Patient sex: F
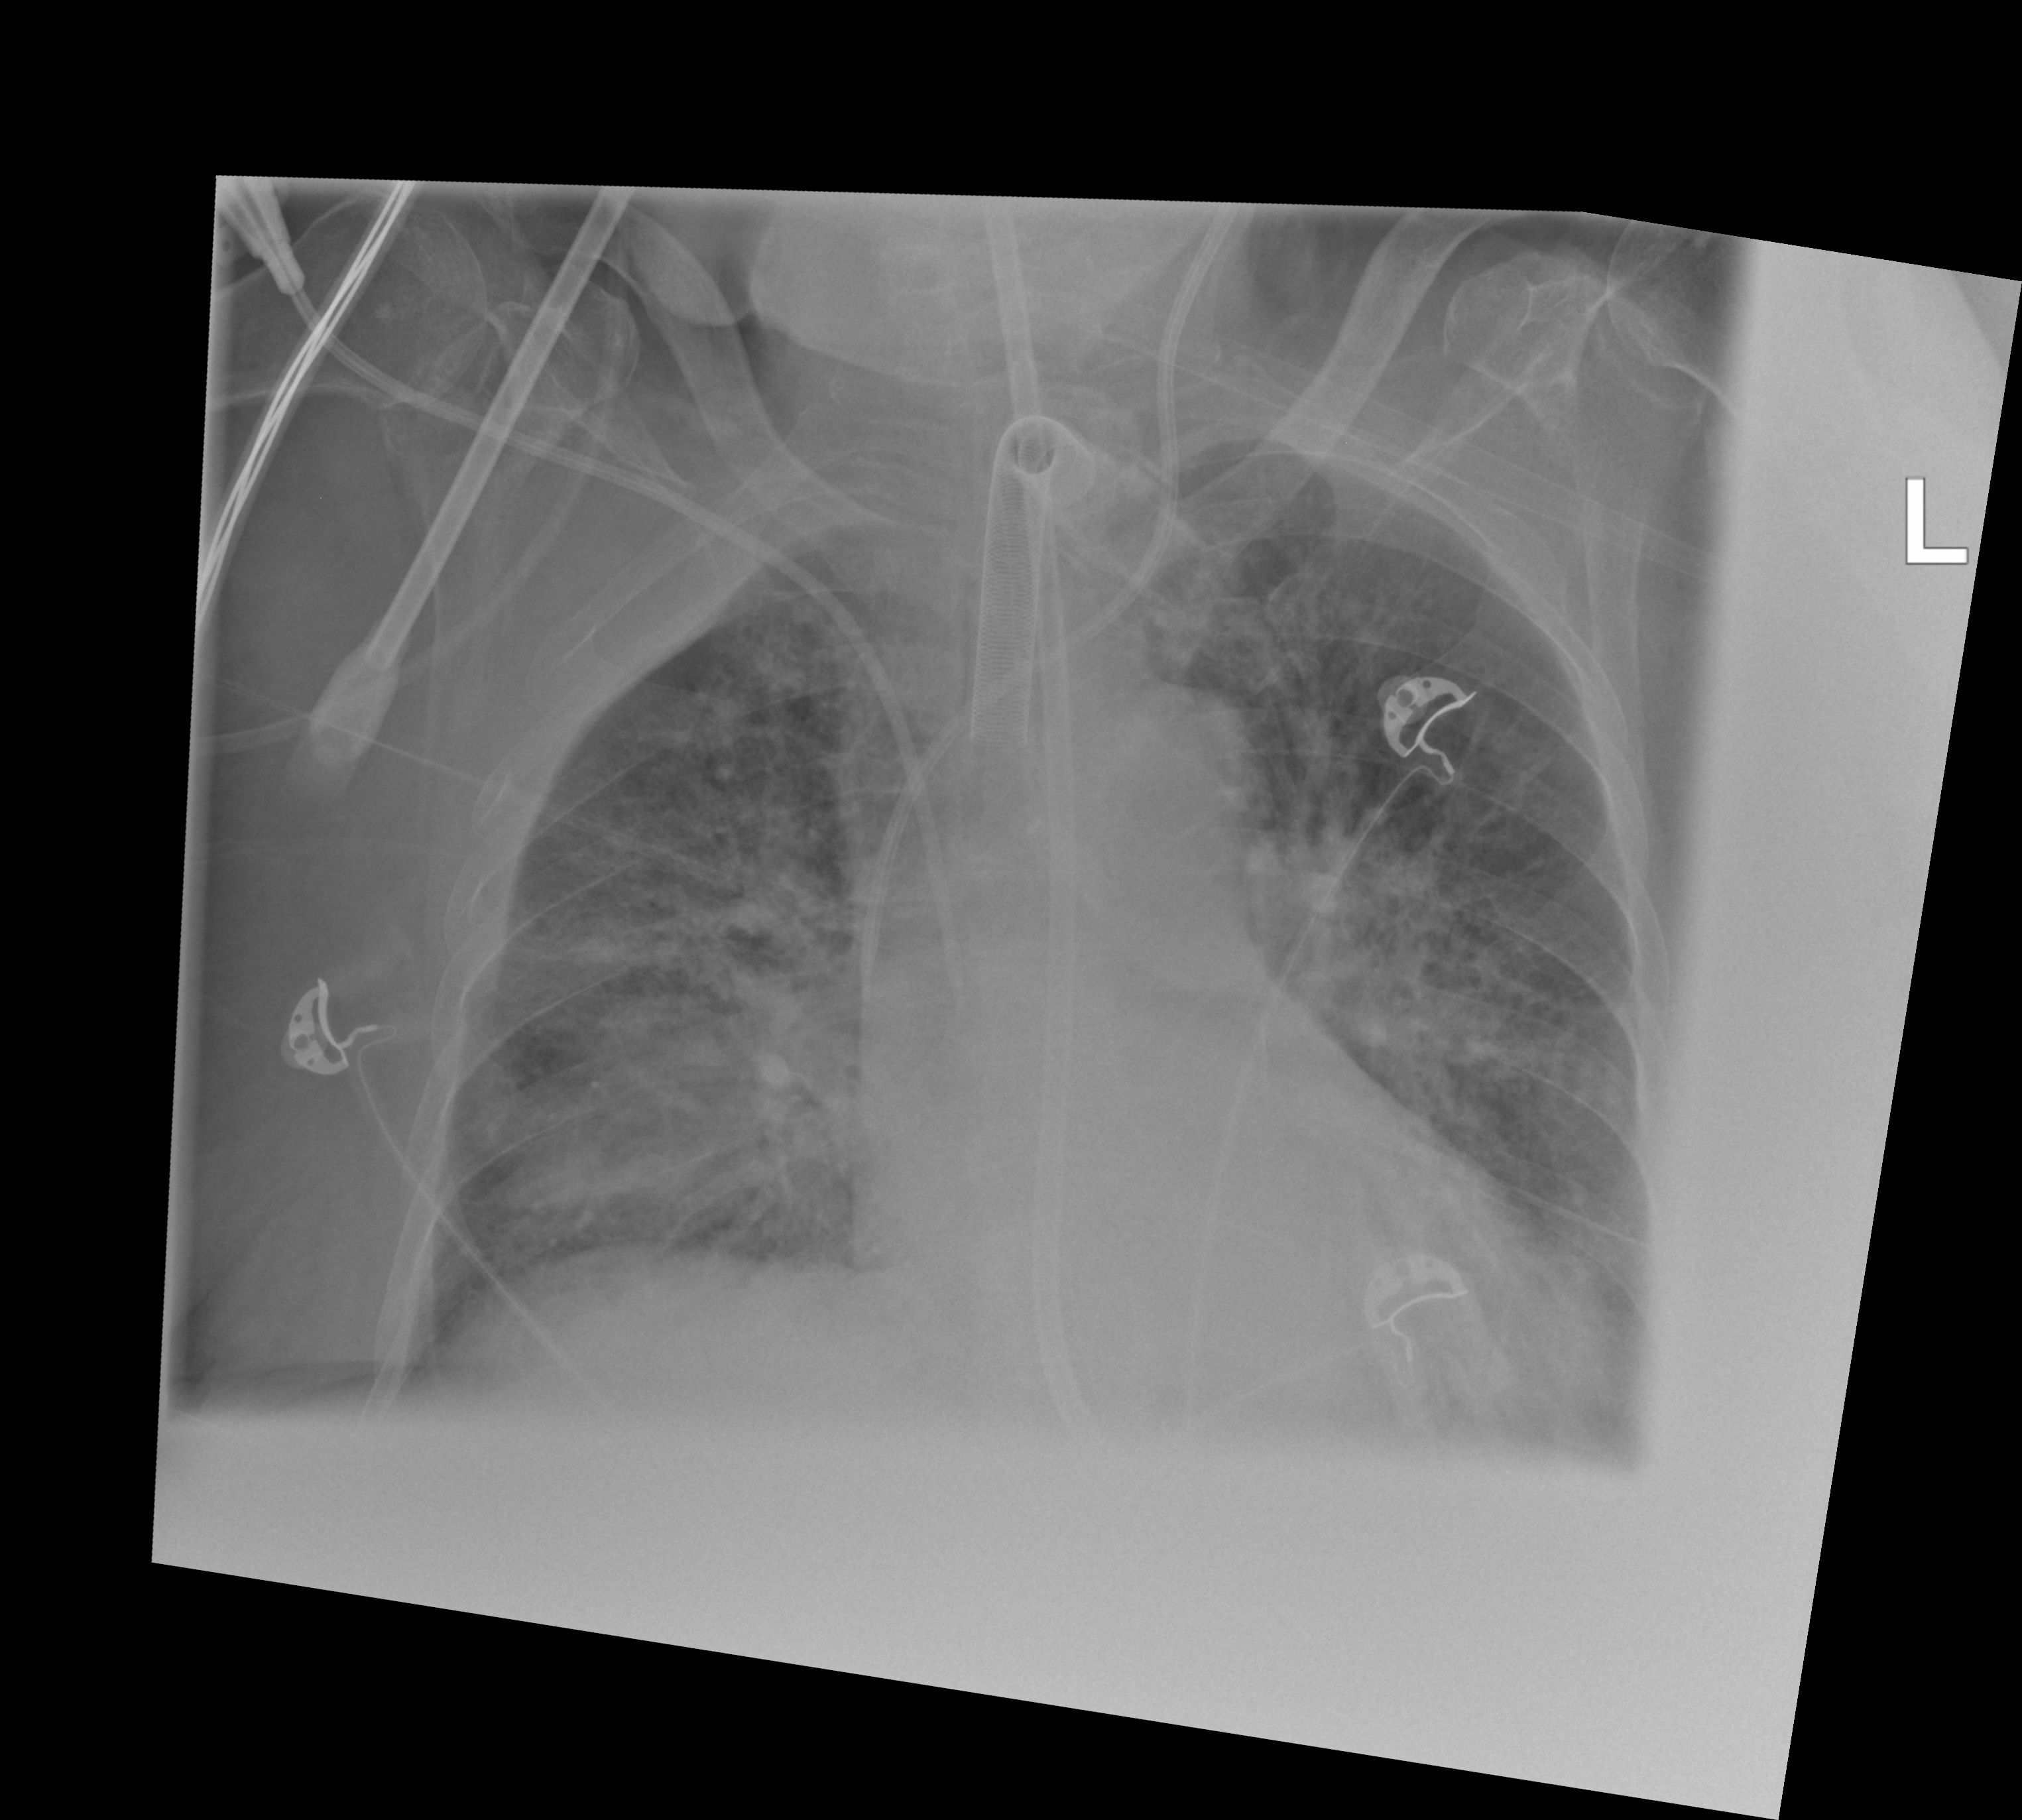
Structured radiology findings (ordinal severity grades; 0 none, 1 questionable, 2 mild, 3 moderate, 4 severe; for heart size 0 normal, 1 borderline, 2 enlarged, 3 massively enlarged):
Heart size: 2
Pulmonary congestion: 2
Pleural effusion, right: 0
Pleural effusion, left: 0
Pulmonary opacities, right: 2
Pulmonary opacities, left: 2
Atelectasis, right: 3
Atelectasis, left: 2